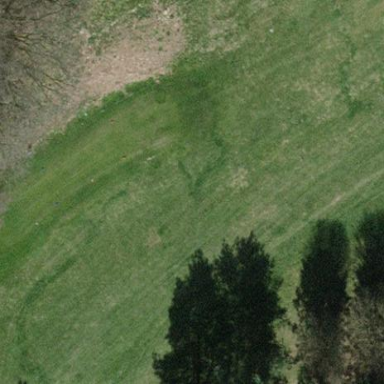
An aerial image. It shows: Golf tee.